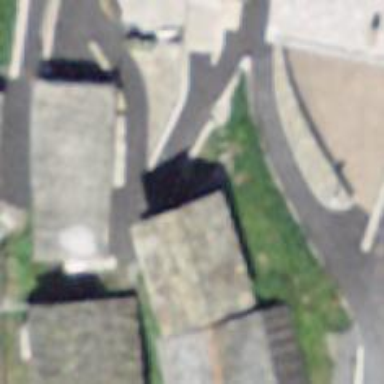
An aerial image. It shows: Barn.